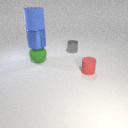
large blue metal cylinder above large green rubber sphere